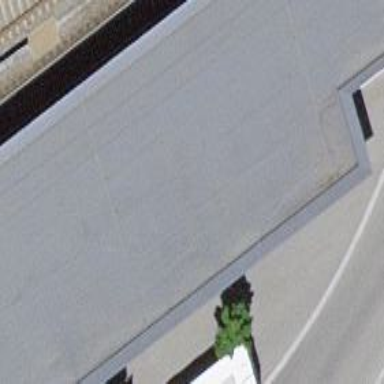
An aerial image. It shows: View of roof of building.